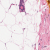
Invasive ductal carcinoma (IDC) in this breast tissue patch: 0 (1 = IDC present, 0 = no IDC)